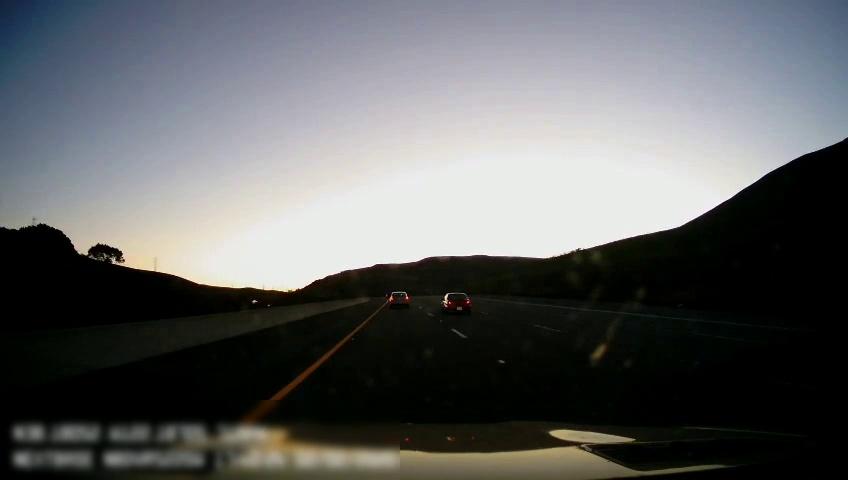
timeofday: Day
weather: Sunny
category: Drivable Space
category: Vehicles | Car
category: Vehicles | Car
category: Lanes | Alternate Lane
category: Lanes | Current Lane
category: Lanes | Current Lane
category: Lanes | Alternate Lane
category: Lanes | Alternate Lane